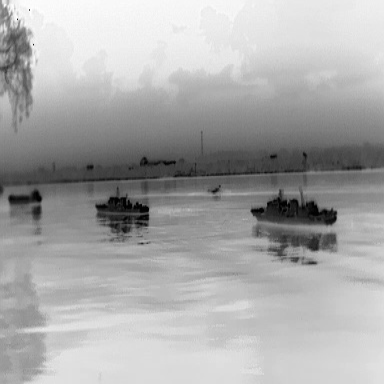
There are four objects shown in the infrared image, including two warships, a liner, and a canoe.